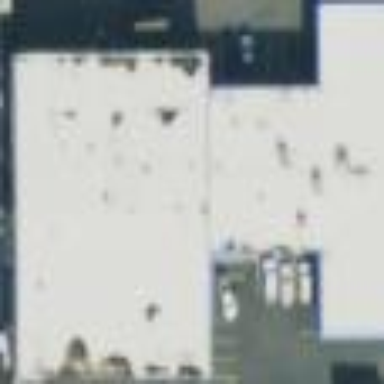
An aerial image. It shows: Building housing car shop.